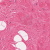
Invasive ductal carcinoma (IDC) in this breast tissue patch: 0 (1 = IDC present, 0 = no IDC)